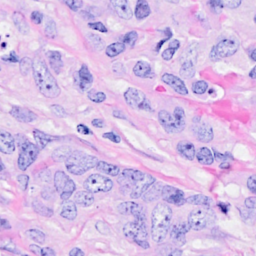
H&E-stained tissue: Breast